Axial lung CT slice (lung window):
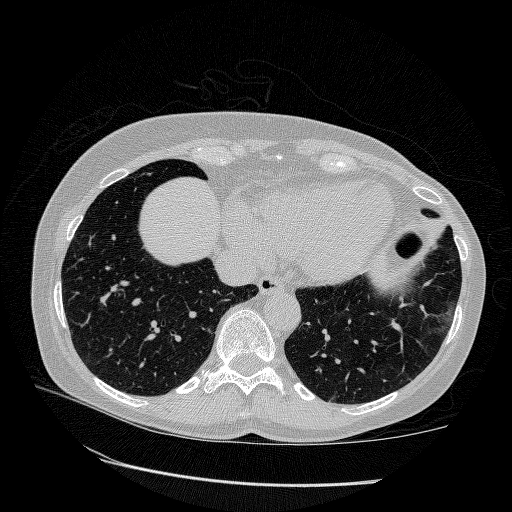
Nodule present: no